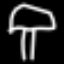
Label: mushroom